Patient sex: M
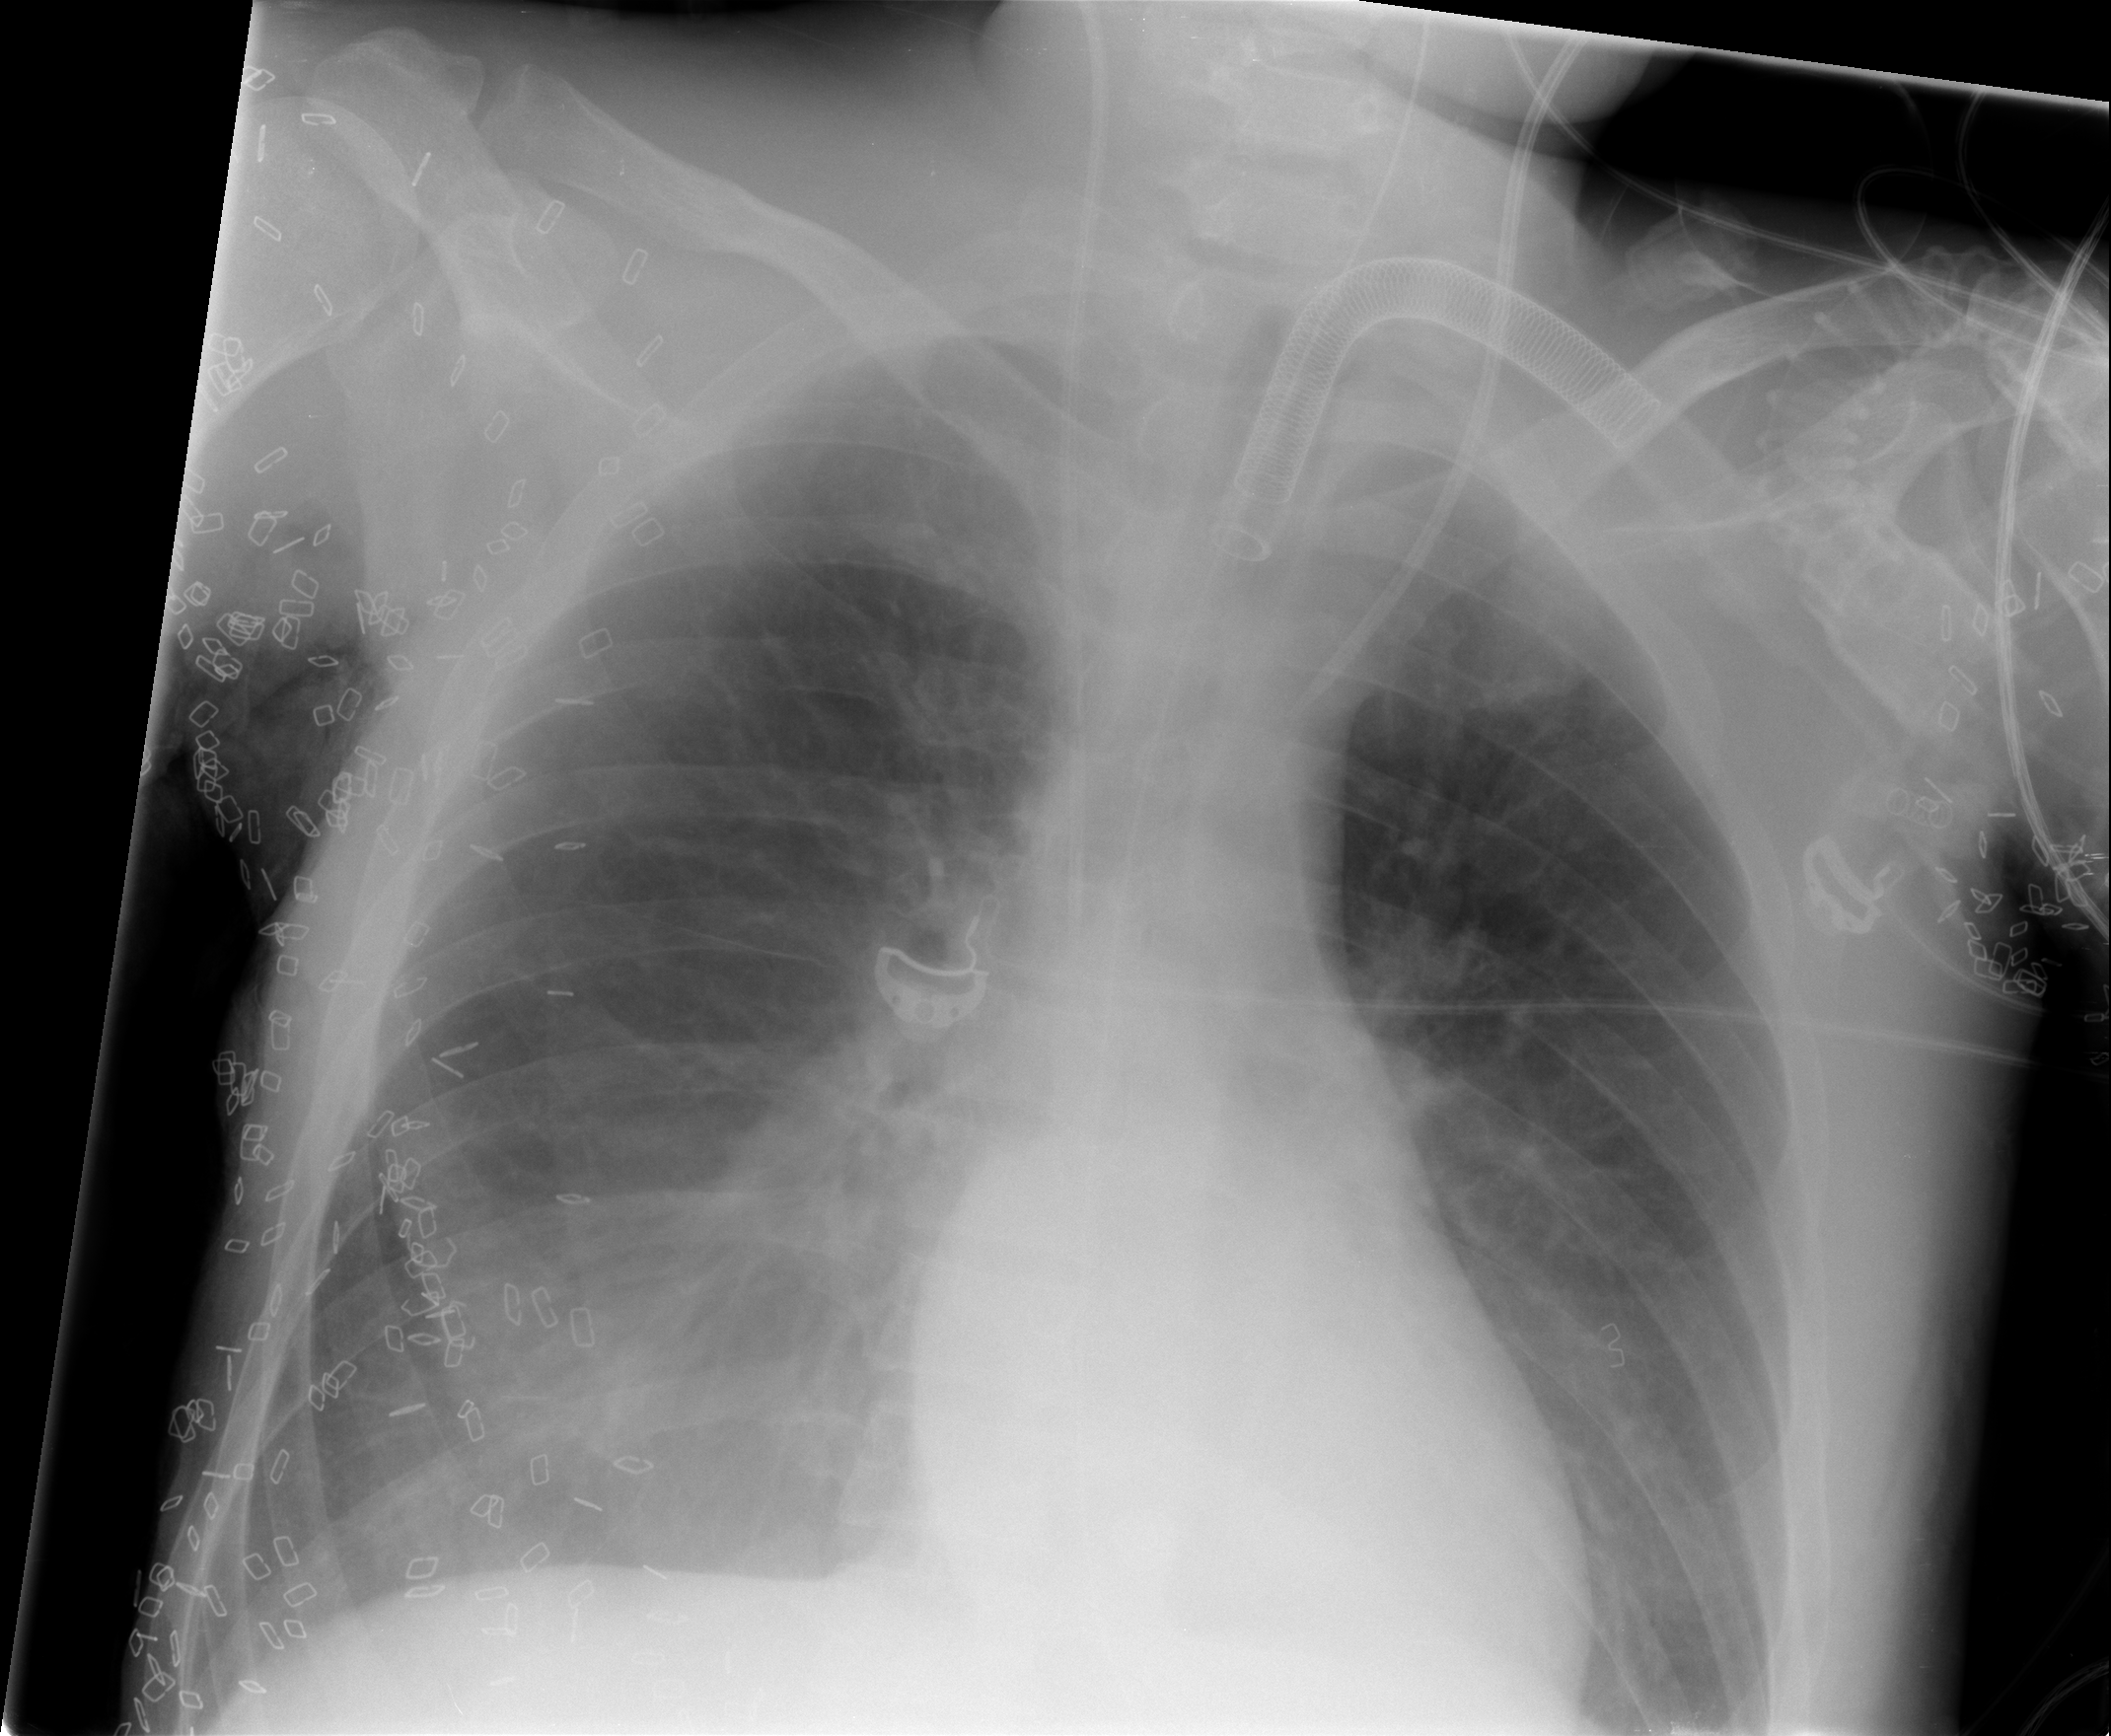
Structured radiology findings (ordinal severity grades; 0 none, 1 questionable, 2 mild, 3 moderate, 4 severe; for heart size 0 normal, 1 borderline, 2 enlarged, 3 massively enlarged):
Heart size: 0
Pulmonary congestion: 0
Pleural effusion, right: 0
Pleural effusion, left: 0
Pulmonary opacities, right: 0
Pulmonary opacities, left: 0
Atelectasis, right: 1
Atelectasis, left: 1